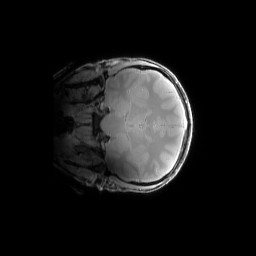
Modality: PDw
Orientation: coronal
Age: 30
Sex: female
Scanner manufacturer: siemens
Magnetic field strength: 6.98 T
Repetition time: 1.3 s
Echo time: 0.00231 s